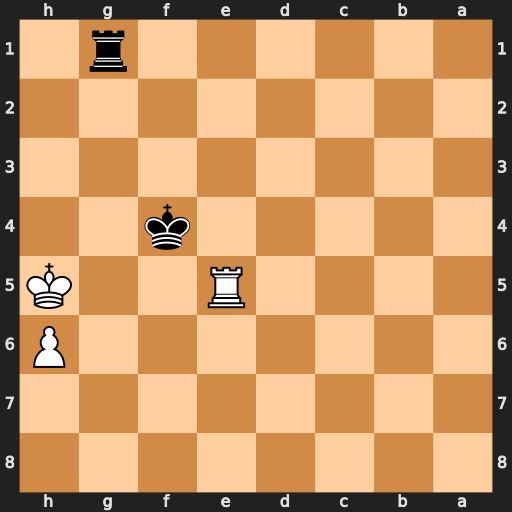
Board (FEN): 8/8/7P/4R2K/5k2/8/8/6r1
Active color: b
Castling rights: -
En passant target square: -
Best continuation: Kxe5 h7 Ke6 Kh6 Kf7 h8=Q Rh1+ Kg5 Rxh8